Interaction volume radius: 5 \u00c5
Interaction volume height: 10 \u00c5
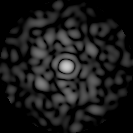
Disorder parameter: 0.7746